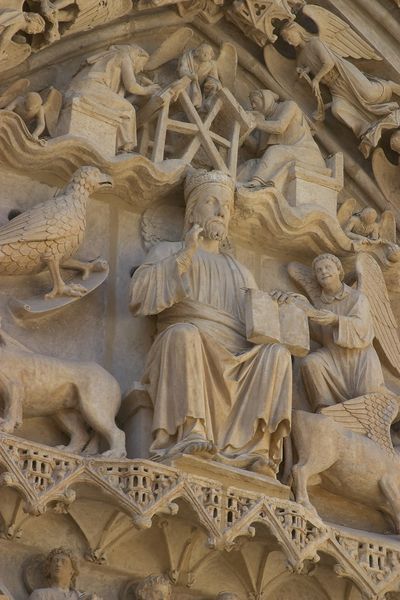
Titel: Puerta del Sarmental/Südportal der Kathedrale von Burgos
Standort: Burgos, Kathedrale (EU - E)
Schlagwörter: adler, gott, mann, vogel, wasser, sitzen, braun, holz, tür, gebäude, tiere, bart, bibel, johannes, mensch, stein, kirche, engel, skulptur, relief, welle, wellen, fassade, könig, thron, tafel, eingang, buch, portal, sandstein, christus, jesus, jüngstes gericht, romanik, löwe, schreiber, stier, fassadenschmuck, tympanon, markus, korne, gottvater, verkündung, evangelist, evangelisten, weltenrichter, lukas, matthäus, weltenherrscher, suppraporte, kirche+adler, skultput, relic